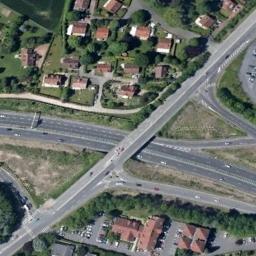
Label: overpass